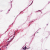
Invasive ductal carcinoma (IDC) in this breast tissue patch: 0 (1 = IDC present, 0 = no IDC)